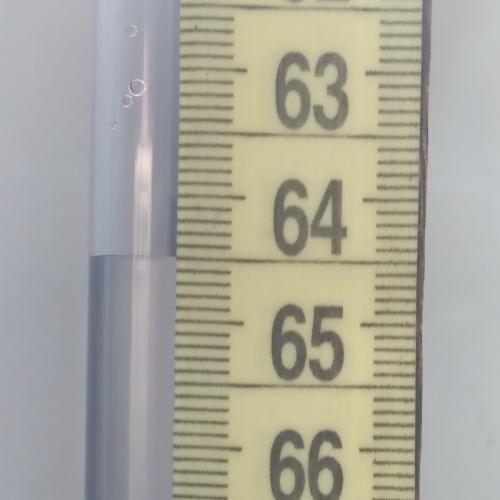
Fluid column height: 64.5 cm